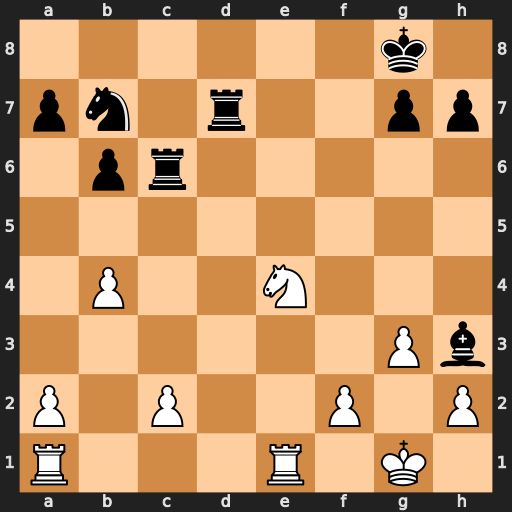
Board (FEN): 6k1/pn1r2pp/1pr5/8/1P2N3/6Pb/P1P2P1P/R3R1K1
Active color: w
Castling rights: -
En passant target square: -
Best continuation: Ng5 Rc8 Nxh3